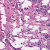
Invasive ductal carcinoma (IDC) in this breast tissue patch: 0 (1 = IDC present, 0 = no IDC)